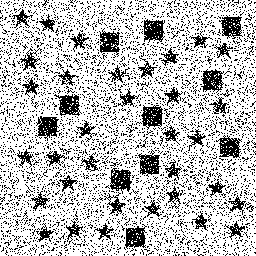
Squares: 11
Triangles: 0
Stars: 33
Total shapes: 44